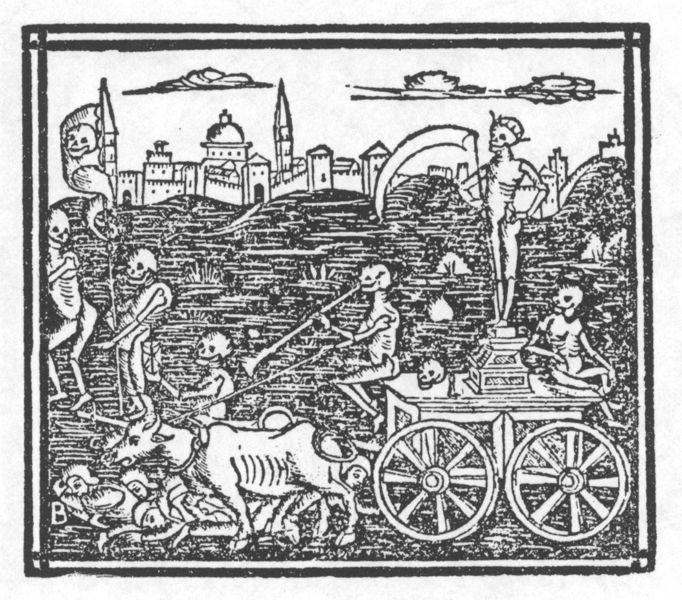
Titel: Trattato della Superbia de un chiamato Senso
Schlagwörter: himmel, weiß, wolken, bäume, landschaft, stadt, grau, schwarz, dach, schloss, tiere, barock, rahmen, schädel, tod, tot, bildnis, erde, feld, häuser, hügel, büsche, kirche, krone, karren, pferd, räder, turm, statue, holzschnitt, fahne, flagge, zug, dorf, mauer, grafik, kuh, rand, rad, wagen, wagenrad, kuppel, angst, krieg, soldaten, knochen, vanitas, rinder, burg, türme, festung, rippen, druck, sichel, stich, illustration, schwarzweiß, leichen, tote, allegorie, sieg, skelett, totenkopf, mauern, moor, mittelalter, stadtmauer, wagenräder, posaune, kupferstich, gespann, ochse, ochsen, stier, fahrzeug, sense, zugtier, standarte, trompete, gravür, albrecht dürer, metapher, skelette, sensemann, sensenmann, totenköpfe, mannheim, pest, leichenzug, chse, ars moriendi